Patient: sex M, age 63
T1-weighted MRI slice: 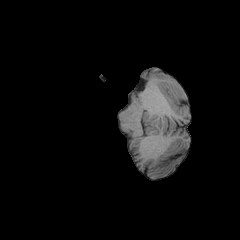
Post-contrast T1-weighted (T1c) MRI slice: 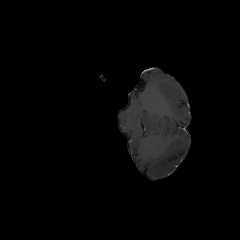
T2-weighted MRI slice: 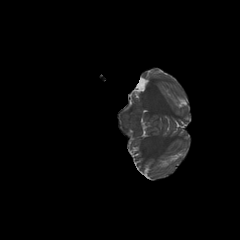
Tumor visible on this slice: no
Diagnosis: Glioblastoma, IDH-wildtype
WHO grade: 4